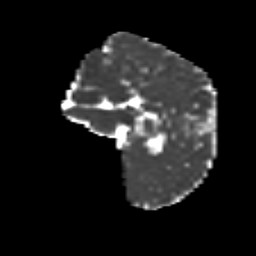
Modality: MD
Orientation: sagittal
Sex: male
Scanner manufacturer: siemens
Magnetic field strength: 3 T
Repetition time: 5 s
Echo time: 0.071 s